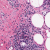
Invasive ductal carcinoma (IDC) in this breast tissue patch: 0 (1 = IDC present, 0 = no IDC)